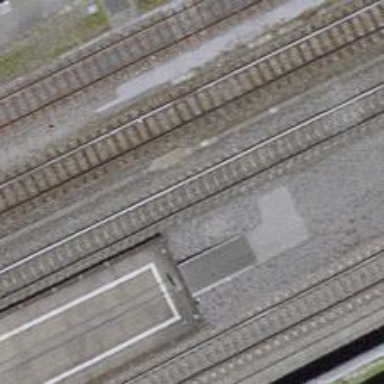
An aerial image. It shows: Single-track electrified railway with contact line.